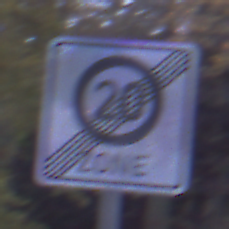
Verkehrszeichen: EndeZone20
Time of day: Night
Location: Outdoor (Suburban)
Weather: PartlyCloudy
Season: NotSpecified
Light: Artificial